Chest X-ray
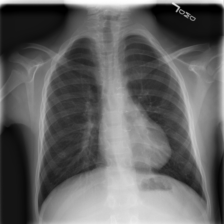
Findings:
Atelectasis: negative
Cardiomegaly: negative
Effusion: negative
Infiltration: negative
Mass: negative
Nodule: negative
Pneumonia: negative
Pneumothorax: negative
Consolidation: negative
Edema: negative
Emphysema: negative
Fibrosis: negative
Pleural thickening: negative
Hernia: negative